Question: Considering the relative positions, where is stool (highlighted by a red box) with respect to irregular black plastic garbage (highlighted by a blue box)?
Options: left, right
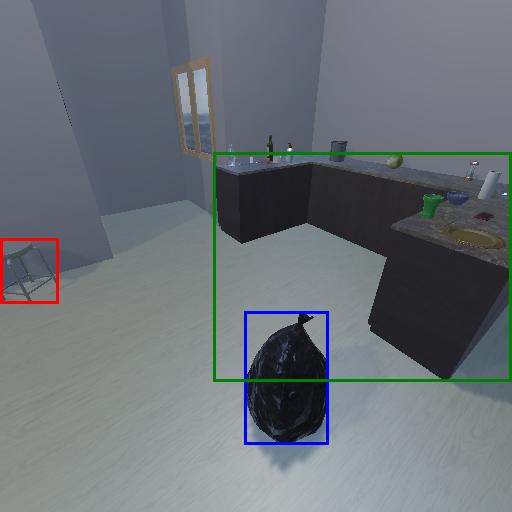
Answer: left